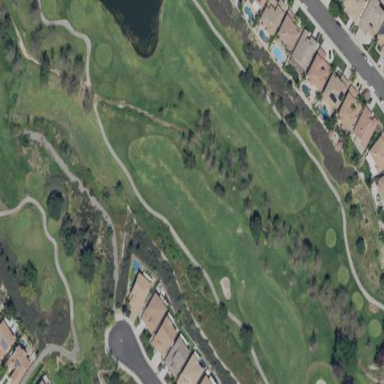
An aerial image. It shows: Water hazard on golf course.